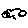
Label: cloud